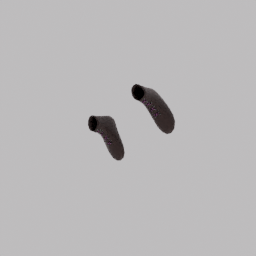
Label: people